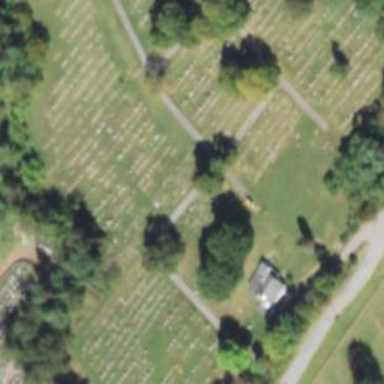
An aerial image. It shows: Cemetery.